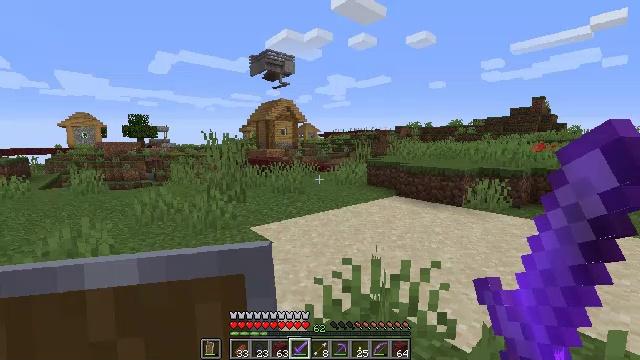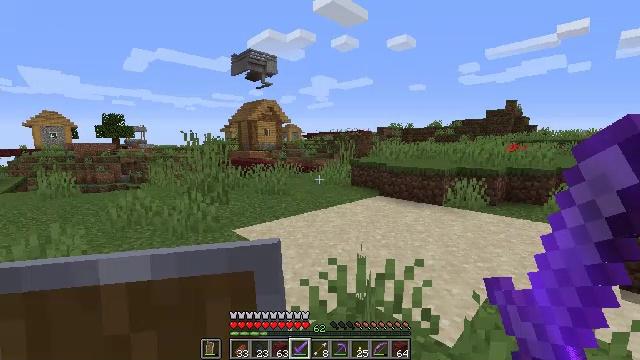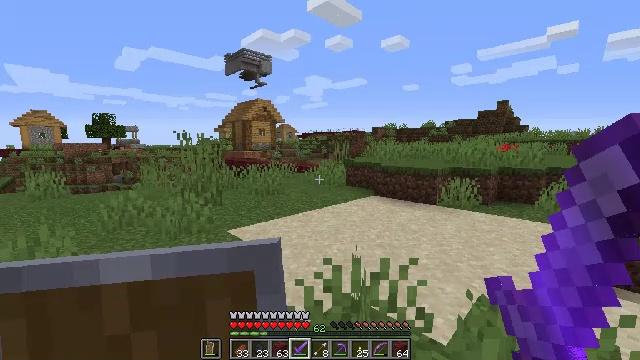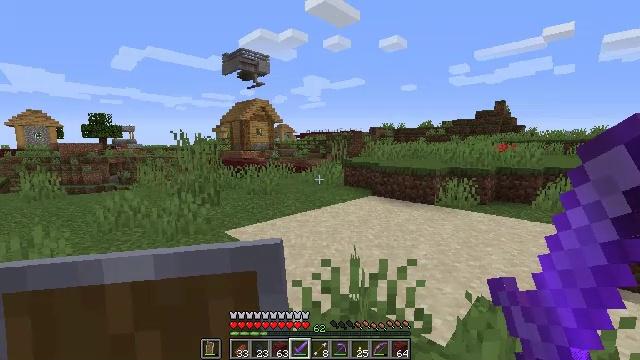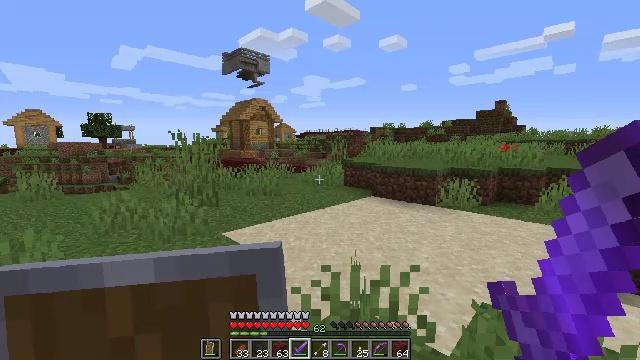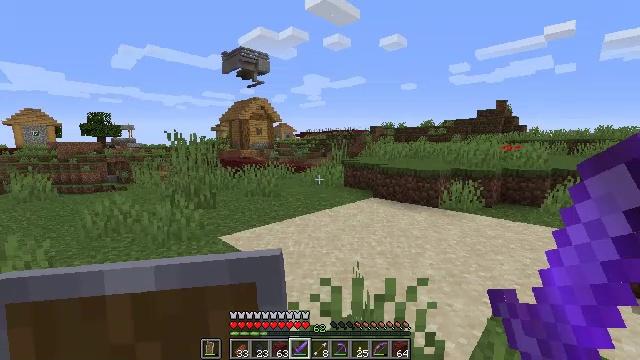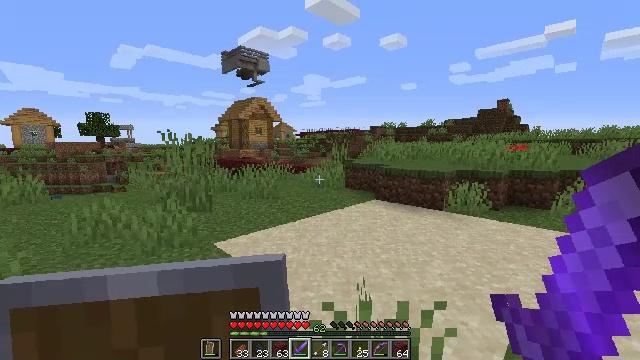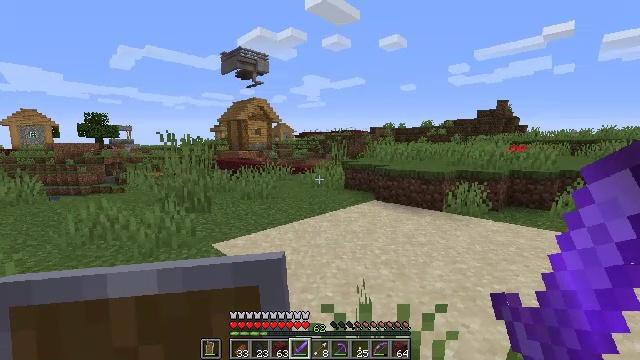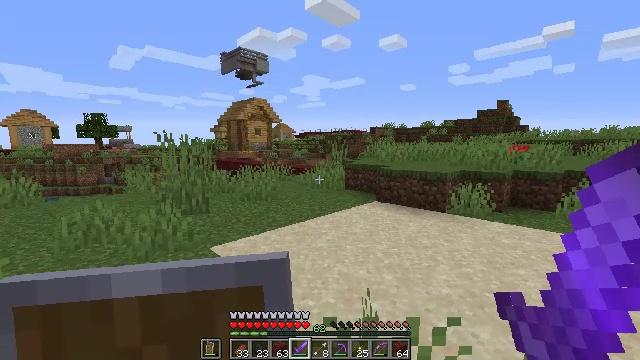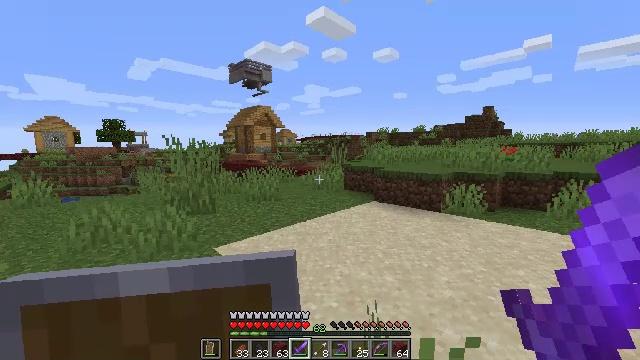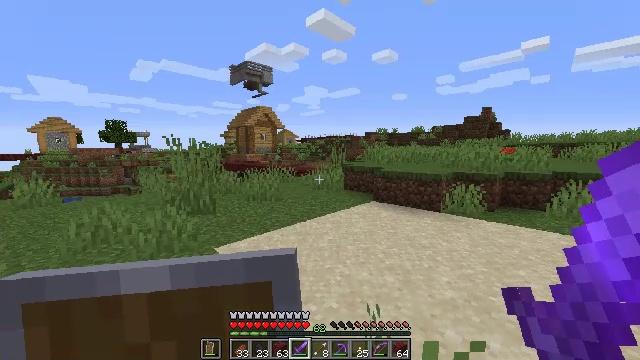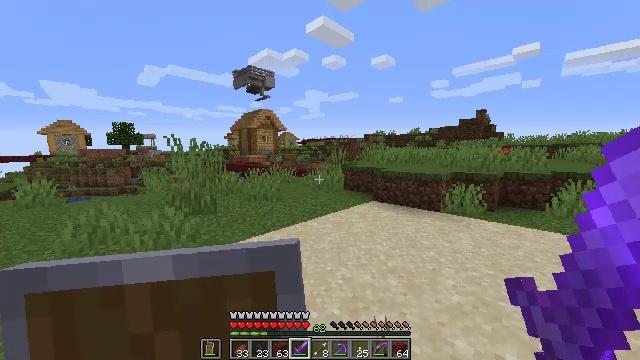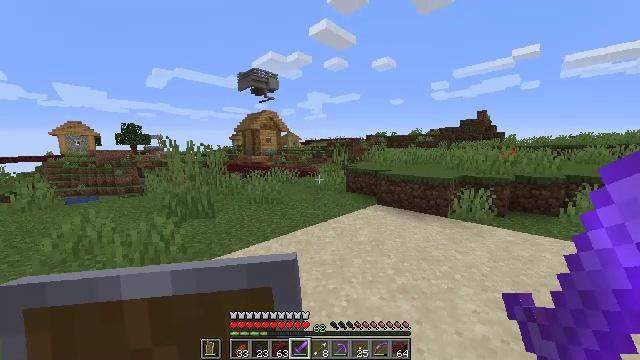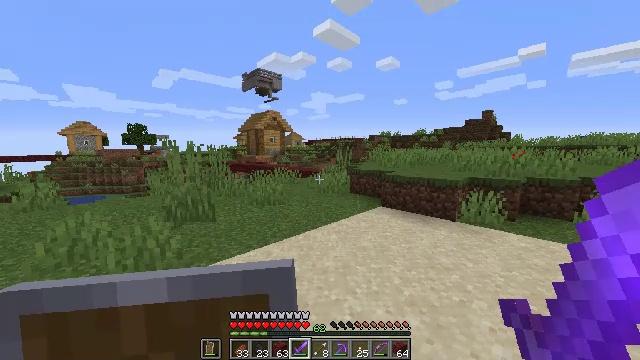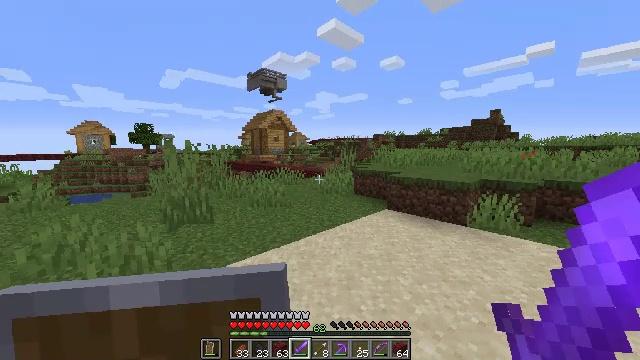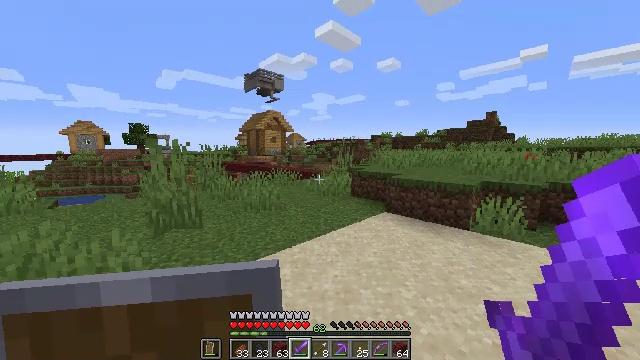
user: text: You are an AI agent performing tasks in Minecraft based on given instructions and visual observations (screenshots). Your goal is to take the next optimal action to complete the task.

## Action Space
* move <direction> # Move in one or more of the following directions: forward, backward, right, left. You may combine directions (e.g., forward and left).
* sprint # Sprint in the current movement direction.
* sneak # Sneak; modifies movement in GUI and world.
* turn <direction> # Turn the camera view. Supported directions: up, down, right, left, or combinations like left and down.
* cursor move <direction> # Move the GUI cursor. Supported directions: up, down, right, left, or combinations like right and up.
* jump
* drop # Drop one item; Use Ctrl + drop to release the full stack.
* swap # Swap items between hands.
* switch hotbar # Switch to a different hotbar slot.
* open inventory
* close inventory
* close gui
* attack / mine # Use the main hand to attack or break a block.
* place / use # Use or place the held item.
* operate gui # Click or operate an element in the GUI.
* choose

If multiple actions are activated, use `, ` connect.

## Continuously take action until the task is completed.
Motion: motion action
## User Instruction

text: Combine blaze powder and ender pearl to create an ender eye.
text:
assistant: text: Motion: turn right
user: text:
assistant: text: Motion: turn right
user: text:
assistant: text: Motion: move forward
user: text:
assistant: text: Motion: move forward
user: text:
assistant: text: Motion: move forward
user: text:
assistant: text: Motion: no_op
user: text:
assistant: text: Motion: no_op
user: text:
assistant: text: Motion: move forward
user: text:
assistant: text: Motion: move forward
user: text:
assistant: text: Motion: move forward
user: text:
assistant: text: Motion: move forward
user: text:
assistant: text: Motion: move forward
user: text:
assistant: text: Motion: move forward
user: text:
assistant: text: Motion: move forward, turn left
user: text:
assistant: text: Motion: move forward
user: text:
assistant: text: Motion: move forward, turn up
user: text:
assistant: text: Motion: move forward, turn up
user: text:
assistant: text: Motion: move forward
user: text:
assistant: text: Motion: move forward
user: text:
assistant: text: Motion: move forward
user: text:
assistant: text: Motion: move forward, turn down
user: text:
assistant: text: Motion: move forward
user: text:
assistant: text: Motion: move forward
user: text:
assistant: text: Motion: move forward
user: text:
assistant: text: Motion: move forward
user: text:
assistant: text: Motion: move forward
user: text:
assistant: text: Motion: move forward
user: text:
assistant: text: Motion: move forward
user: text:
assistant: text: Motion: move forward
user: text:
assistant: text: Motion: move forward, jump